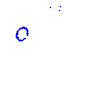
Particle: proton